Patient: sex M, age 59
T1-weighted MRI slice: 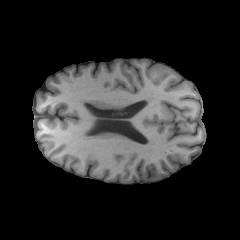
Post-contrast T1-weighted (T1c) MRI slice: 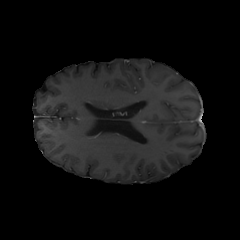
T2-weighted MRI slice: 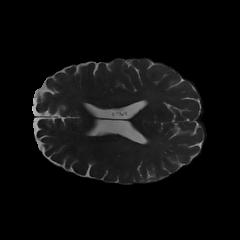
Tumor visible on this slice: no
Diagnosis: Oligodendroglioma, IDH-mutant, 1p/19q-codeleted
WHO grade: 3